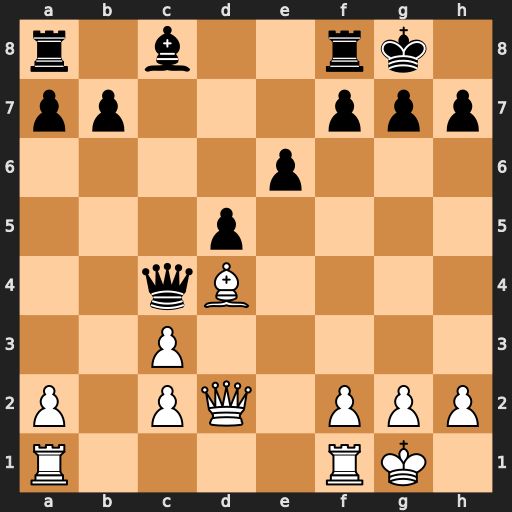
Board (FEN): r1b2rk1/pp3ppp/4p3/3p4/2qB4/2P5/P1PQ1PPP/R4RK1
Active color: w
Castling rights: -
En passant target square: -
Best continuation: Bxg7 Kxg7 Qg5+ Kh8 Qf6+